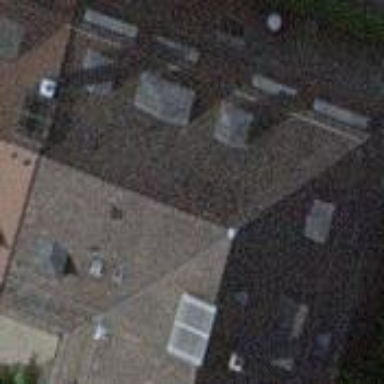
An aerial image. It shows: Gabled roof apartments building with maroon roof tiles.